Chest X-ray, PA view. Patient: 71 years old, sex F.
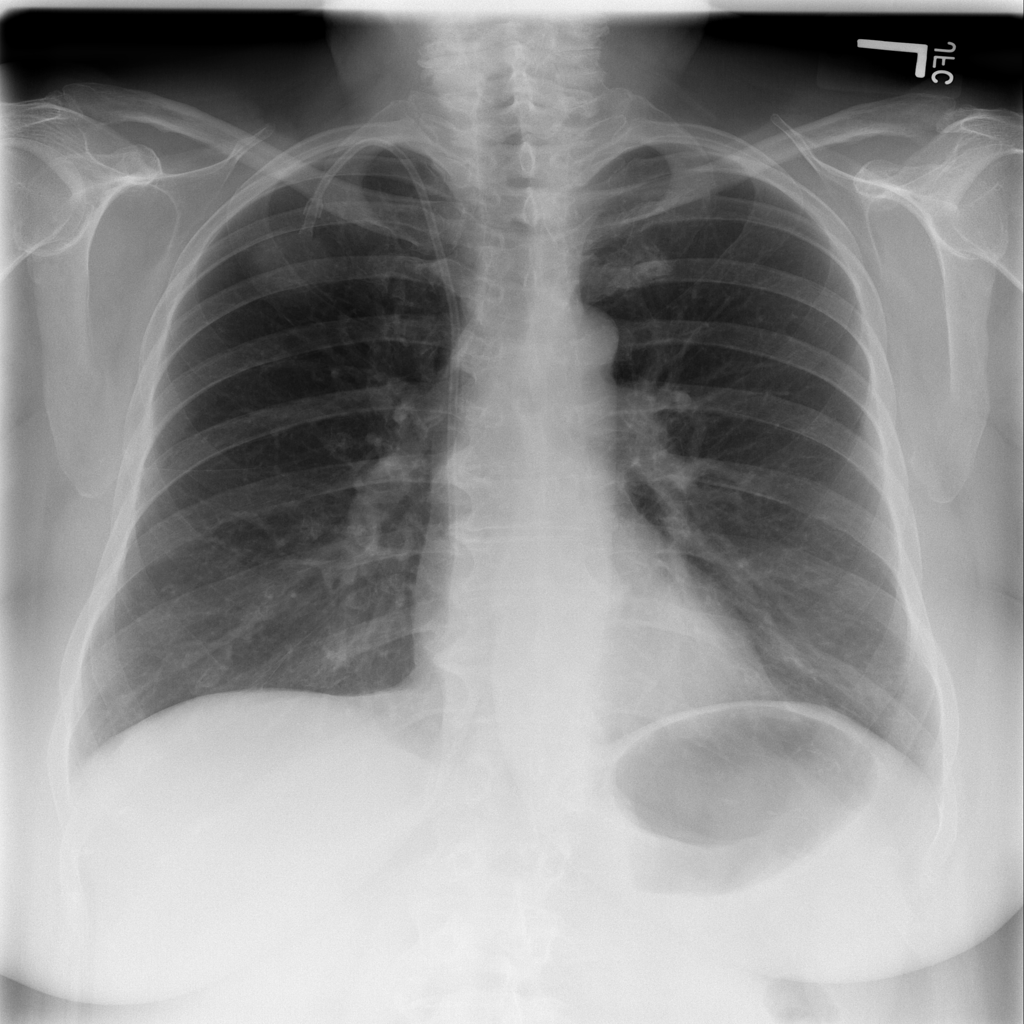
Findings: No Finding